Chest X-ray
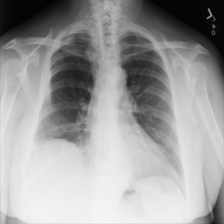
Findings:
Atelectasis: negative
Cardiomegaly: negative
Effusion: negative
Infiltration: negative
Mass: negative
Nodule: negative
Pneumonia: negative
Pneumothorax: negative
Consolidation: negative
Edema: negative
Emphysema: negative
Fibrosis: negative
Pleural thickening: negative
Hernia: negative